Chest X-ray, PA view. Patient: 19 years old, sex F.
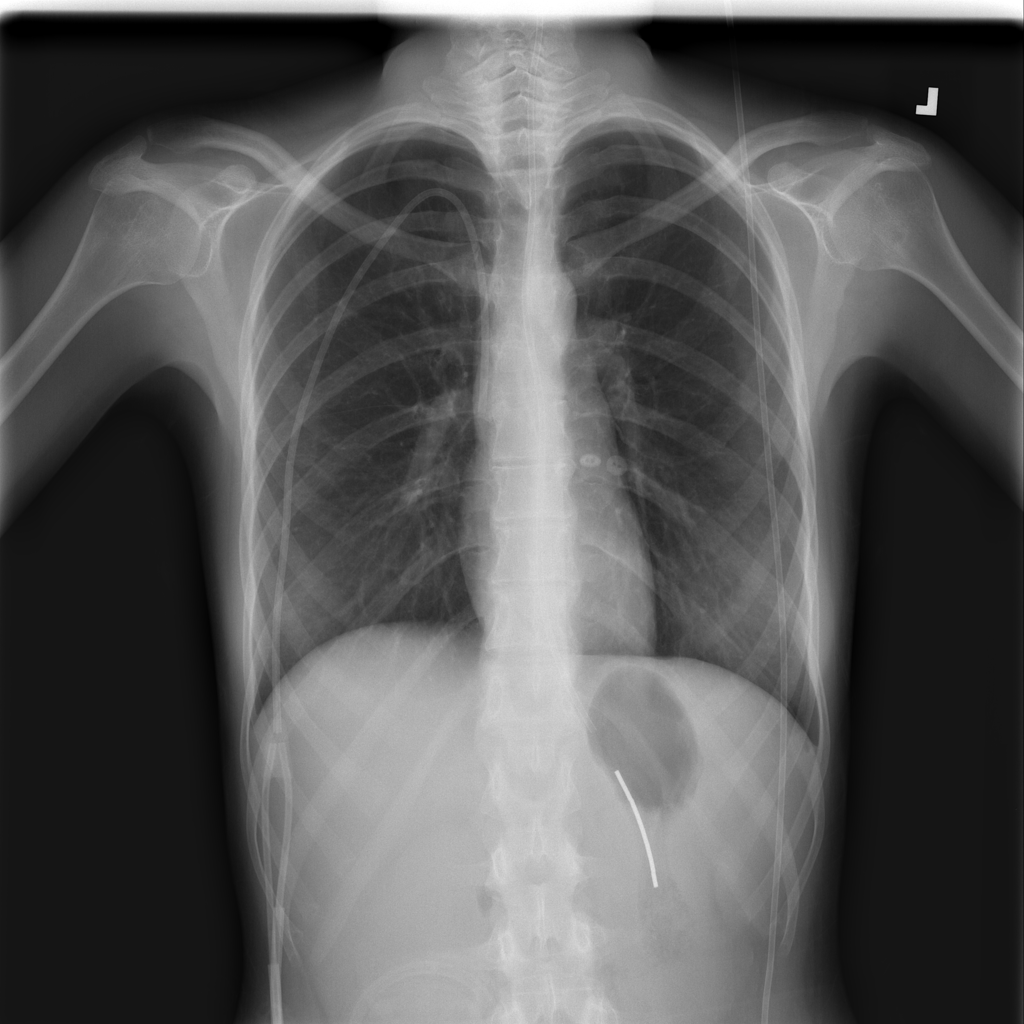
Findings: No Finding